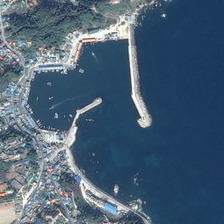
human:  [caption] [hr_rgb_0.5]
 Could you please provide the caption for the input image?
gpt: many boats are near a port with many buildings and green trees .

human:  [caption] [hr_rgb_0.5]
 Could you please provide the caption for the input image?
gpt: many boats are near a port with many buildings and green trees .

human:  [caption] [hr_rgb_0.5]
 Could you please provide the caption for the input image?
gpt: many boats are near a port with many buildings and green trees .

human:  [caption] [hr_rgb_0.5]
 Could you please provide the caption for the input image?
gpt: many boats are near a port with many buildings and green trees .

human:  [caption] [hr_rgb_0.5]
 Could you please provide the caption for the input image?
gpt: many boats are near a port with many buildings and green trees .